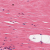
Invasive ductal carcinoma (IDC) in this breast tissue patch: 0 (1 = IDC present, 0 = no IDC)